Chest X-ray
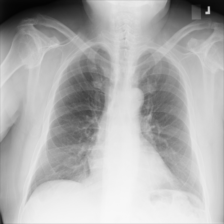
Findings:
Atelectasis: negative
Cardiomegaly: negative
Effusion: negative
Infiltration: negative
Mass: negative
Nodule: negative
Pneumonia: negative
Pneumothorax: negative
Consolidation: negative
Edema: negative
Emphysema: negative
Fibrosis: negative
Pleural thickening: negative
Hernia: negative